Question: E.g. say I have any array of planes, that for texturing-specific purposes, I want to treat as a single 2d object. Like so:

How would I go about mapping this? (In production, the number of independent objects and their location in the world space is arbitrary.)
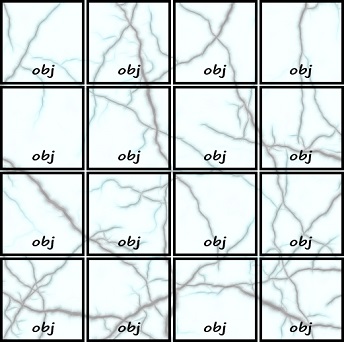
Answer: One simple solution would be to adapt the technique of <URL> to your problem.
Remember that an entire texture is covered by the UV coordinate range of '[0,0],[1,1]', and you may apply any subset of that range to a texture assignment. For the example provided in the question, each individual quad would cover a '0.25 x 0.25' subset of the original texture.

This of course can be scaled to an 'n^2' number of objects, where each object covers a subset size of '1/n x 1/n' of the original texture. If utilizing the entire texture and/or keeping the subset textures square is not a requirement, then it can be scaled to any number of potential subset images.